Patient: sex M, age 45
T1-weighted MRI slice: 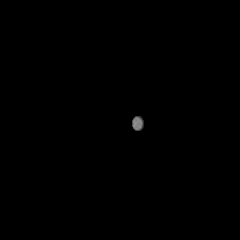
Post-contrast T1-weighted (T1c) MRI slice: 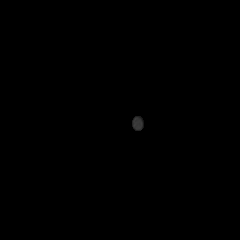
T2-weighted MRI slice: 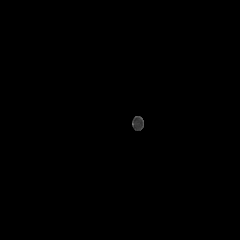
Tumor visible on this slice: no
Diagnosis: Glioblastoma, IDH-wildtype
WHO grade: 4